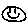
Label: smiley face